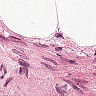
Metastatic tissue present: no